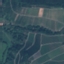
Land use / land cover class: PermanentCrop